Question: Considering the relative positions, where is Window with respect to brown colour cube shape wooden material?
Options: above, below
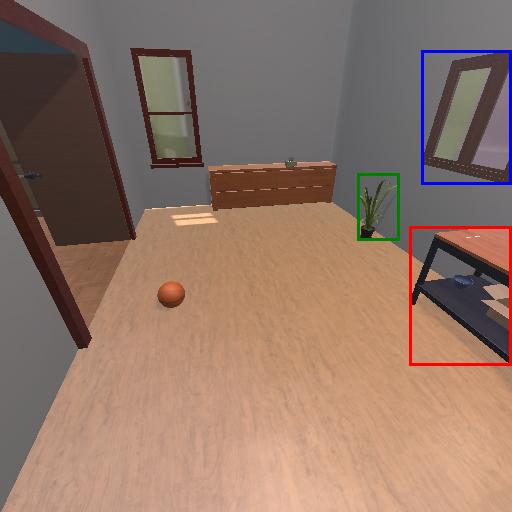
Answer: above